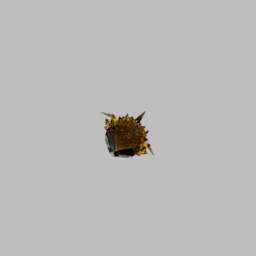
Label: animals